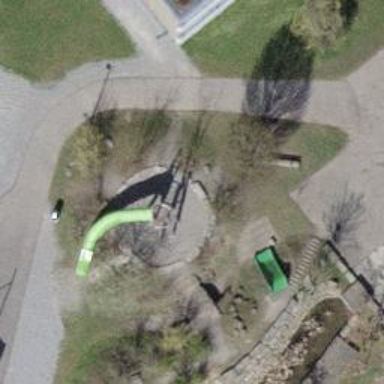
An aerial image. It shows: Playground area for leisure land.